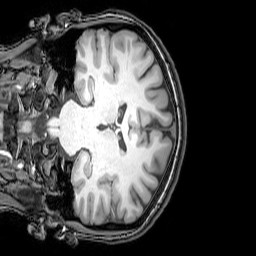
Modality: T1w
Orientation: coronal
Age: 26
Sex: female
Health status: healthy
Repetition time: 0.081 s
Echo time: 0.037 s